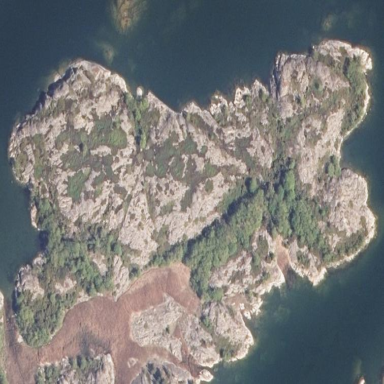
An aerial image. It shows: Islet located along the natural coastline.